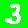
Digit: 3